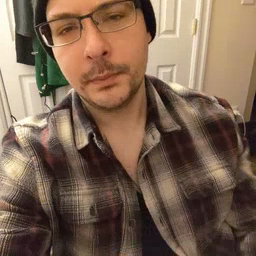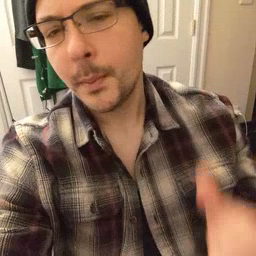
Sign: backyard